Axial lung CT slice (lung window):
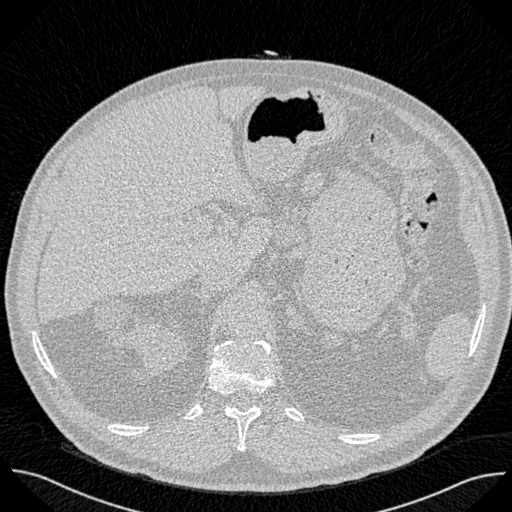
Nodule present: no